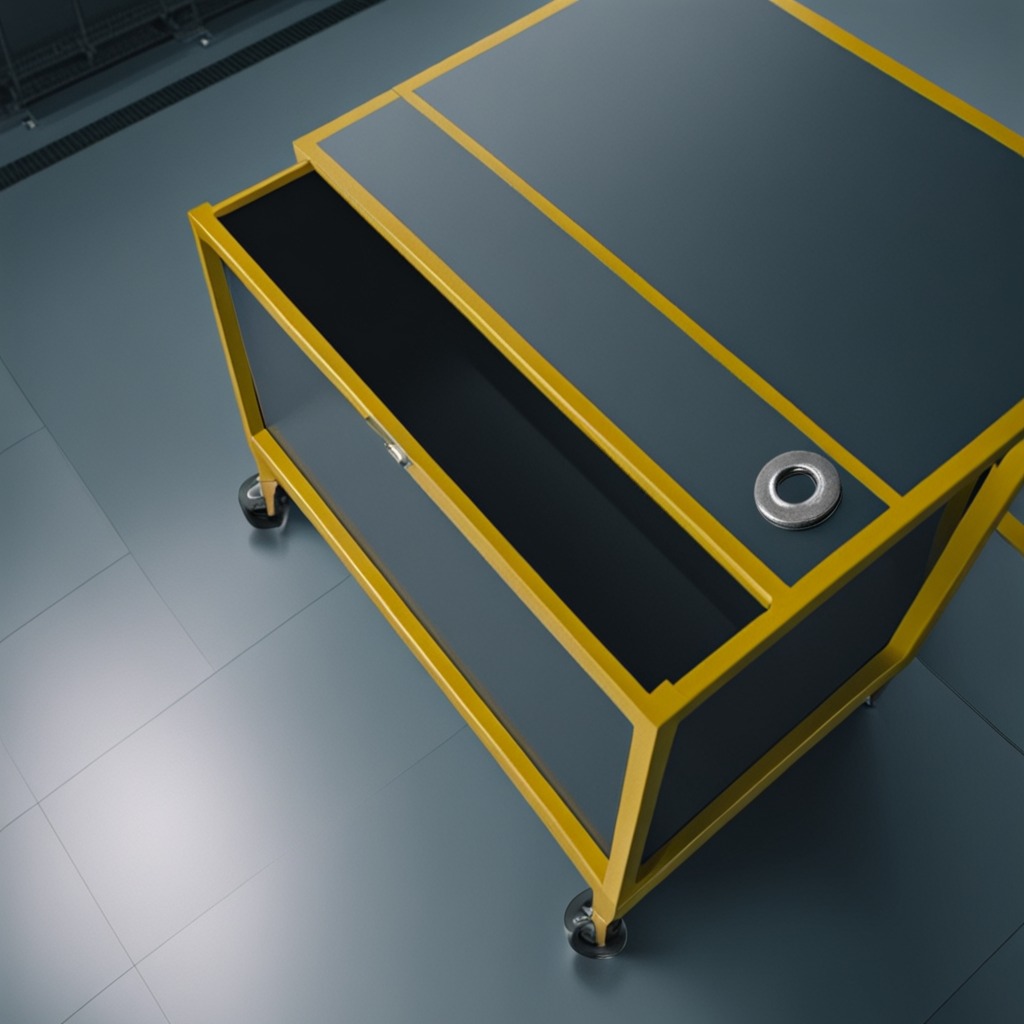
A flat metal washer lies on the toolbox surface in an airplane hangar workshop 8K.